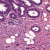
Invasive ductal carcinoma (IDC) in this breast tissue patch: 1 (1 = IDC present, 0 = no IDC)